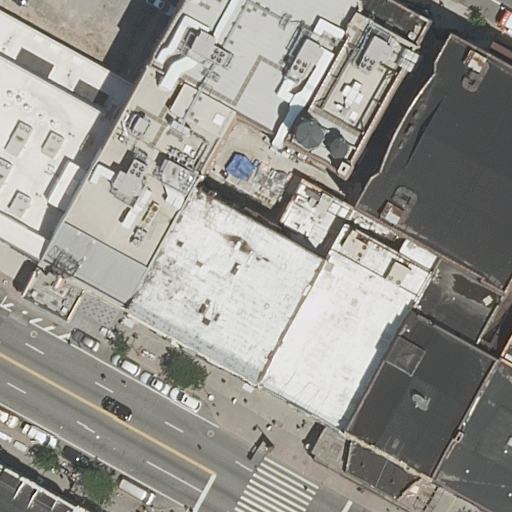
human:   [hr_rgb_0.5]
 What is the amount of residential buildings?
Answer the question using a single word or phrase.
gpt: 6

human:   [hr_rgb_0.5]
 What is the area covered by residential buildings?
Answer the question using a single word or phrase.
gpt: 4063m2

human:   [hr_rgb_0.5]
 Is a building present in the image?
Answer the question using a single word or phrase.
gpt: yes

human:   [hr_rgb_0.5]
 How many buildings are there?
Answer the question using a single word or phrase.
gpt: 6

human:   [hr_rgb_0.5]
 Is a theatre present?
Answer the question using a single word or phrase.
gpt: yes

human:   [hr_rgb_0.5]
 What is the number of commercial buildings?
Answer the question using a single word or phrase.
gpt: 0

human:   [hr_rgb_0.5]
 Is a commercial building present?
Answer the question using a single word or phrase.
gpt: no

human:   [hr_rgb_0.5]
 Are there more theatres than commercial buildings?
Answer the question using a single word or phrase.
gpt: yes

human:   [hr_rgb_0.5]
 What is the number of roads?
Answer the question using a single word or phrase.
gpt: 1

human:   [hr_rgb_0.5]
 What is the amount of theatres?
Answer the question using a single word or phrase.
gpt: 1

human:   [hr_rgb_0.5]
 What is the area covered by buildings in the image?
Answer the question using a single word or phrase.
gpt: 4063m2

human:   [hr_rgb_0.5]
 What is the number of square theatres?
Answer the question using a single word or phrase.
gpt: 0

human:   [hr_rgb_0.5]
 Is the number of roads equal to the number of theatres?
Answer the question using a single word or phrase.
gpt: yes

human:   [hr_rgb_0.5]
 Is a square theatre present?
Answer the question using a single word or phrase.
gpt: no

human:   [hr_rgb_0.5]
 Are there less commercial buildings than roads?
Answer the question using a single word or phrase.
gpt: yes

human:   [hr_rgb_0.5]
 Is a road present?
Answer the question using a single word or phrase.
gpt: yes

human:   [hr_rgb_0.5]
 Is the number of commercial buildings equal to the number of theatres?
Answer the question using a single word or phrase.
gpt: no

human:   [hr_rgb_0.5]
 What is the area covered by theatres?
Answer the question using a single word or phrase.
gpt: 341m2

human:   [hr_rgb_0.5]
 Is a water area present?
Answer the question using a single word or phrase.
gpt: no

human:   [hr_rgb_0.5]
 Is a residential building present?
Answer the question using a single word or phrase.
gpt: yes

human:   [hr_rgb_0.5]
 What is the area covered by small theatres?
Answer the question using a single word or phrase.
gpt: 0m2

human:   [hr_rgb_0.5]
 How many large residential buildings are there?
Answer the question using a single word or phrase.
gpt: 3

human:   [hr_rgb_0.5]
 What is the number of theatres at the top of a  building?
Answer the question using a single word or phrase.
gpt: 1

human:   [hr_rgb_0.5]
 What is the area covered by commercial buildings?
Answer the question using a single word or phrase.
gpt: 0m2

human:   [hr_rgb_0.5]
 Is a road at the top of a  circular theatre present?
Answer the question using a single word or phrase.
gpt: no

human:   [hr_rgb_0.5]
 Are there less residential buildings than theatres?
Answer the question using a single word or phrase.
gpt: no

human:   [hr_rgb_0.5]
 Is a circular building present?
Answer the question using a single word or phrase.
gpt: no

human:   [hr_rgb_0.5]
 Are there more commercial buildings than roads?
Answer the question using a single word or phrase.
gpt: no

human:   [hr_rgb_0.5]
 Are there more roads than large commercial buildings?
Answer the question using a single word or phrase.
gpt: yes

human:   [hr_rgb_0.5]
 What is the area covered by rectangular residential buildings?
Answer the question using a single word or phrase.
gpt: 2213m2

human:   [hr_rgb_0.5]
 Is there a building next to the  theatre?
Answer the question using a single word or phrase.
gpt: yes

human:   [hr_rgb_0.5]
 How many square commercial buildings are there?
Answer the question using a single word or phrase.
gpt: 0

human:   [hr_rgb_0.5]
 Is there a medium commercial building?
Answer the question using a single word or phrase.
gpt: no

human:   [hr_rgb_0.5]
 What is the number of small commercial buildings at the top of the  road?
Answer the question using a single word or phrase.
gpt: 0

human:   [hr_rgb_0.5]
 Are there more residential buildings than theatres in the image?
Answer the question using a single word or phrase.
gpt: yes

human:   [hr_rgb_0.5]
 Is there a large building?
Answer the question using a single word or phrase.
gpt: yes

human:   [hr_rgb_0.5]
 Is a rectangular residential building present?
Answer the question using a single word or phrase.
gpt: yes

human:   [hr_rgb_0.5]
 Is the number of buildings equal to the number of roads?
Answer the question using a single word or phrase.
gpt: no

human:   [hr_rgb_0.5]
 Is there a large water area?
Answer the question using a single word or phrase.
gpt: no

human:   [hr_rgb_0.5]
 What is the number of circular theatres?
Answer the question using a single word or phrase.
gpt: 0

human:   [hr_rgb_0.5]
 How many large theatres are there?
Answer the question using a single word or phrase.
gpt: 0

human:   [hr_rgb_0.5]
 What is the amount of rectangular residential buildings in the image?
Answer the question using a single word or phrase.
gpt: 4

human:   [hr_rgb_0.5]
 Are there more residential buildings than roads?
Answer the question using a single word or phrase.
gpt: yes

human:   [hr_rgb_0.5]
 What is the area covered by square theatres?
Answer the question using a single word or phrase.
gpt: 0m2

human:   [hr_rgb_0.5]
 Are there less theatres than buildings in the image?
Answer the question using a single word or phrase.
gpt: yes

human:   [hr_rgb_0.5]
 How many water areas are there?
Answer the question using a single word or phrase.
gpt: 0

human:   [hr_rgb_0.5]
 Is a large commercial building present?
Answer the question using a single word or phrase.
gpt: no

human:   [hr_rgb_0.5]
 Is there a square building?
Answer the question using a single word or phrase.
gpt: no

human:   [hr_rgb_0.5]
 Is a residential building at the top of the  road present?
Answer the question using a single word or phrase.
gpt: yes

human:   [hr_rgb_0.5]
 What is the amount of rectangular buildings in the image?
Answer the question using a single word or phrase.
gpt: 4

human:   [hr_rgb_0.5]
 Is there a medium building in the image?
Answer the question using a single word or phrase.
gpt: yes

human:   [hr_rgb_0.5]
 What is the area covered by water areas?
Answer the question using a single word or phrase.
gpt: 0m2

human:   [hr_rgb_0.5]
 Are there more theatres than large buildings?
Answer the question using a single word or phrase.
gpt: no

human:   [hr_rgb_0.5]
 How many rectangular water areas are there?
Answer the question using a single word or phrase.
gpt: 0

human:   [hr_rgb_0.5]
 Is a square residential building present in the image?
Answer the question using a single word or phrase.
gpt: no

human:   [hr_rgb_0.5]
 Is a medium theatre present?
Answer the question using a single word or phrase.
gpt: yes

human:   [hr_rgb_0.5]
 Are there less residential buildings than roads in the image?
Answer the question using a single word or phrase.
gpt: no

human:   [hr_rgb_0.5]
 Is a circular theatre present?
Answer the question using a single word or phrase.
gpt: no

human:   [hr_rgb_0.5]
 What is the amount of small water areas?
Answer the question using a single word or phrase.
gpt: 0

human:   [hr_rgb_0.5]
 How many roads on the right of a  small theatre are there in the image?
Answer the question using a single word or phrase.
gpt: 0

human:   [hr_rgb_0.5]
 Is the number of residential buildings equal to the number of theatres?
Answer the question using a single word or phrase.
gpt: no

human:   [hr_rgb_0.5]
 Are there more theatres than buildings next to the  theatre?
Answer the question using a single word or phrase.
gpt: no

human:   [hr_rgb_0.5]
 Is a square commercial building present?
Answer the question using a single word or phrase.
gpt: no

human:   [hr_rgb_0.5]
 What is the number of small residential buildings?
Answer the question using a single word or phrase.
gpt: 1